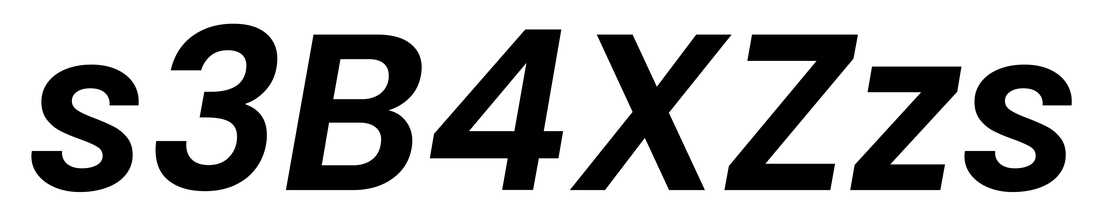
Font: Poppins-SemiBoldItalic